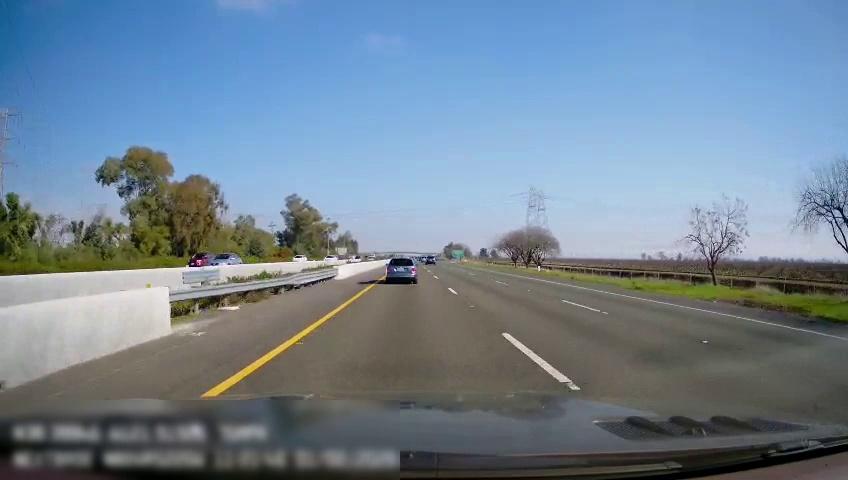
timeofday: Day
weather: Sunny
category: Drivable Space
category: Vehicles | Car
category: Vehicles | Car
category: Vehicles | Car
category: Vehicles | Car
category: Vehicles | Car
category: Vehicles | Car
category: Lanes | Current Lane
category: Lanes | Alternate Lane
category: Lanes | Current Lane
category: Lanes | Alternate Lane
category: Lanes | Alternate Lane
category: Traffic | Signs